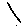
Label: line